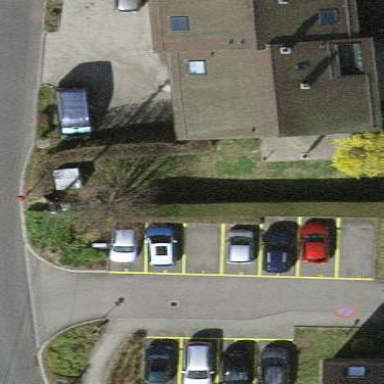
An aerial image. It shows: Street-side parking area.